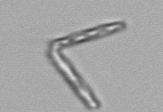
Label: Thalassionema